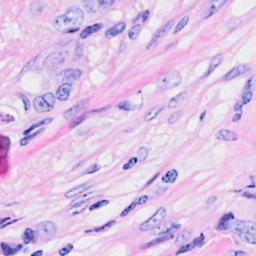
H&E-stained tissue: Breast